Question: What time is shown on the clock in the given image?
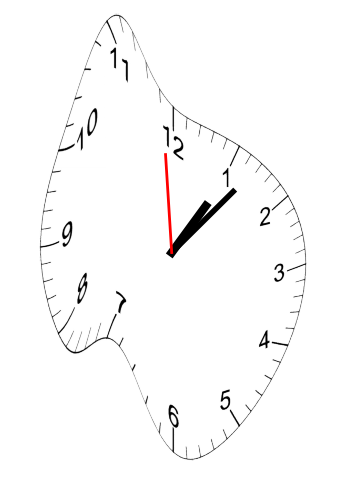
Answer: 01:06:59